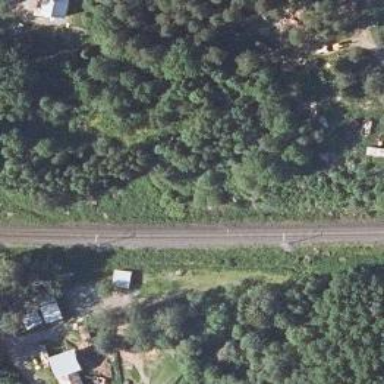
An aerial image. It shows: Railway with continuous electrified contact line.